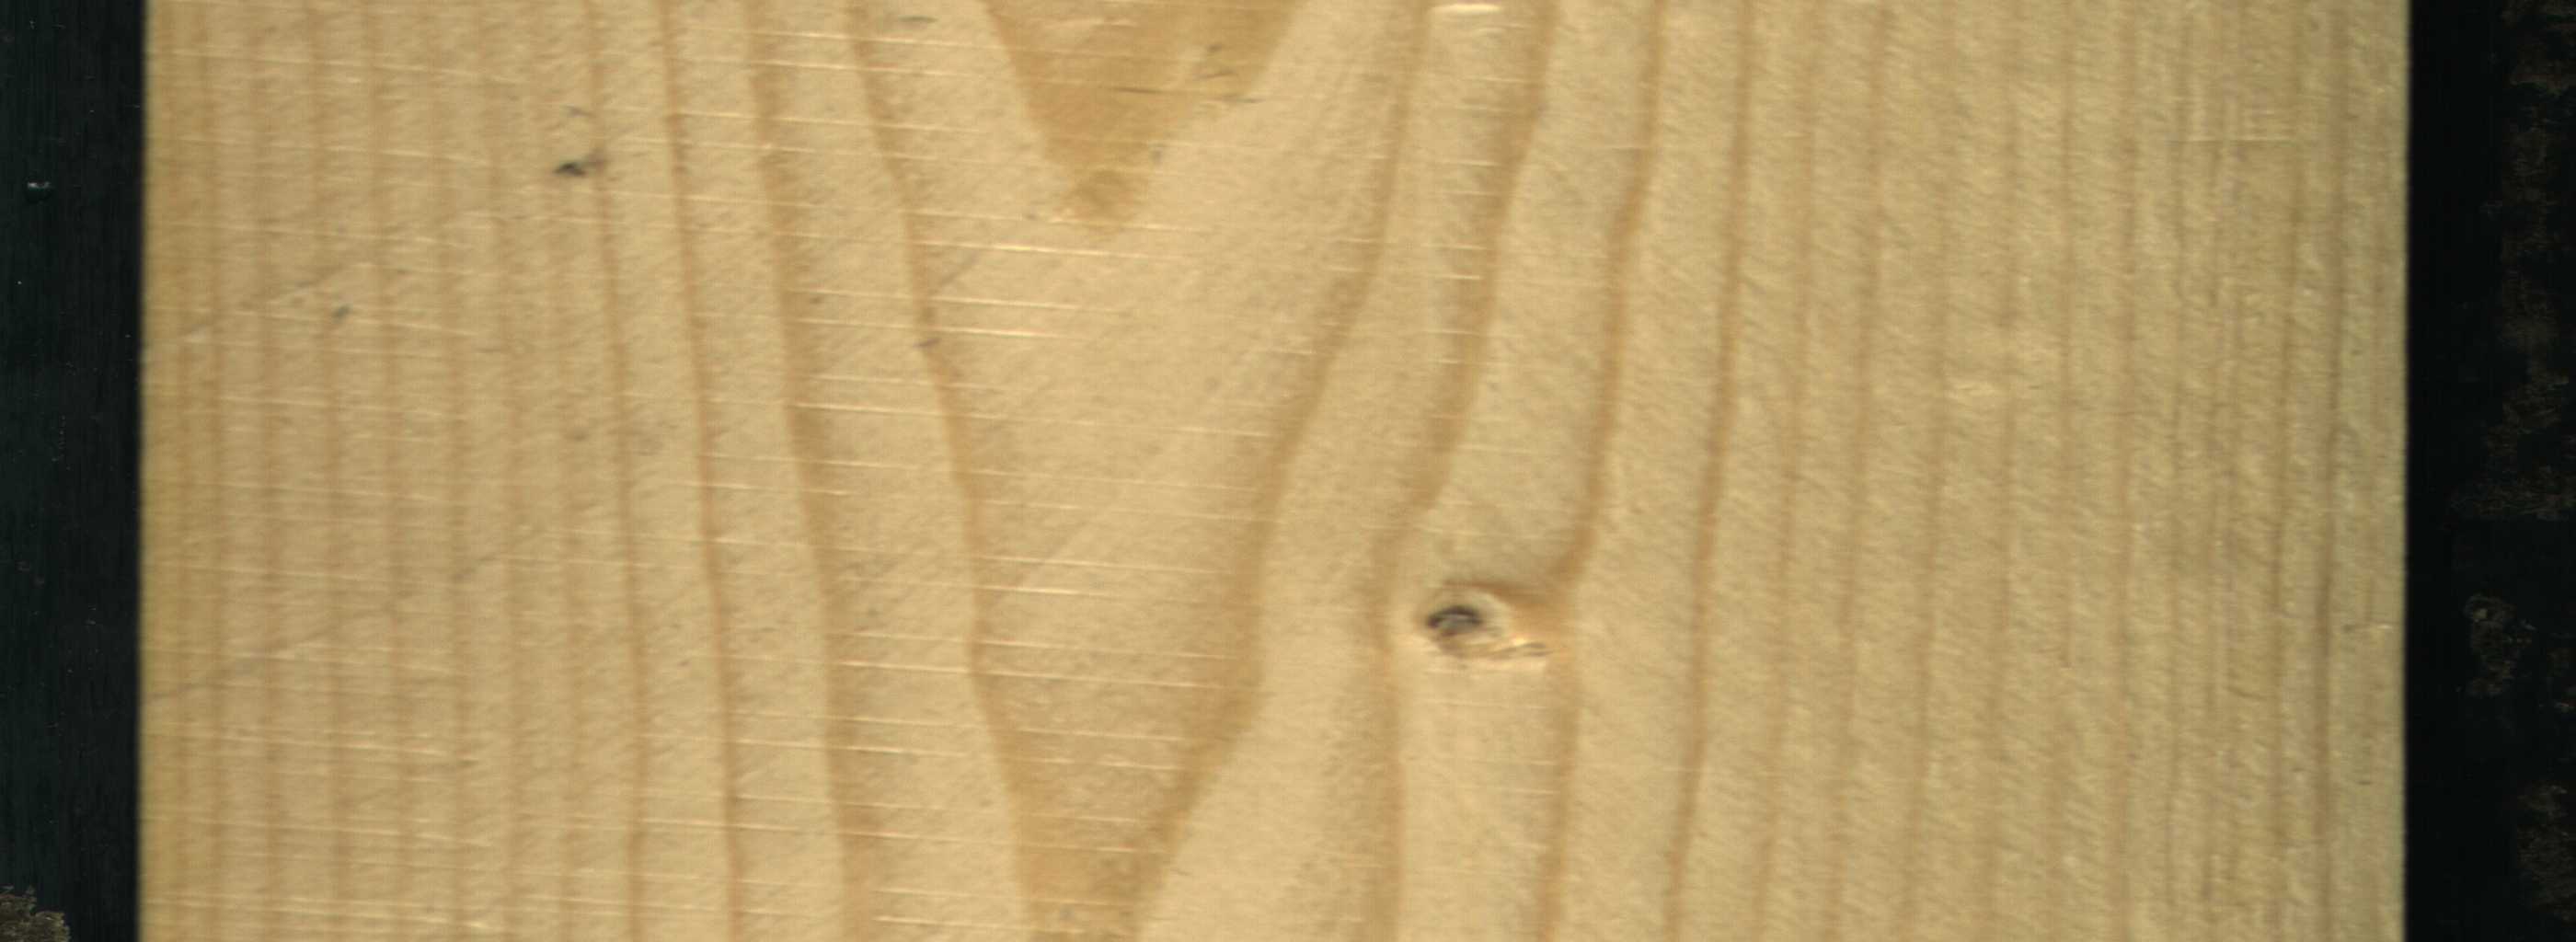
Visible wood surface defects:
Live_Knot